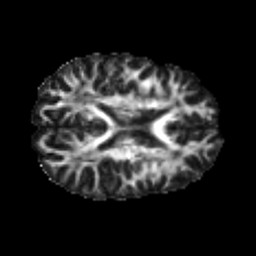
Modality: FA
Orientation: axial
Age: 24
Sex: male
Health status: healthy
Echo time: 0.074 s